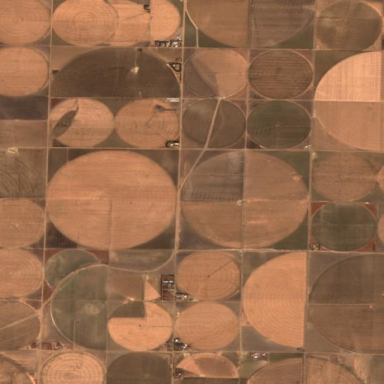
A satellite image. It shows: Farmland with pivot irrigation system.